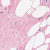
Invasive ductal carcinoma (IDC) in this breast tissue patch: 0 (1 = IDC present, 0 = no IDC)